Question: I am messing around with Swing and I find that some elements are not appearing in my application. Most notably the JScrollPane and for some reason there seems to be a grid column between my JTextArea and JButtons.
See the image below:

My method is as follows:
'''
private void panels(){
JFrame frame=new JFrame("Viewing All Program Details");
JPanel panel = new JPanel(new GridLayout(1,1));
panel.setBorder(new EmptyBorder(5, 5, 5, 5));
JPanel rightPanel = new JPanel(new GridLayout(15,0,10,10));
rightPanel.setBorder(new EmptyBorder(15, 5, 5, 10));
JTextArea textArea = new JTextArea(storeAllString,0,70);
JScrollPane scrollBarForTextArea=new JScrollPane(textArea,JScrollPane.VERTICAL_SCROLLBAR_AS_NEEDED,JScrollPane.HORIZONTAL_SCROLLBAR_NEVER);
panel.add(textArea);
frame.add(scrollBarForTextArea);
frame.getContentPane().add(panel,BorderLayout.LINE_START);
frame.getContentPane().add(rightPanel,BorderLayout.EAST);
frame.setSize(1000, 700);
frame.setVisible(true);
rightPanel.add(saveCloseBtn);
rightPanel.add(closeButton);
}
'''
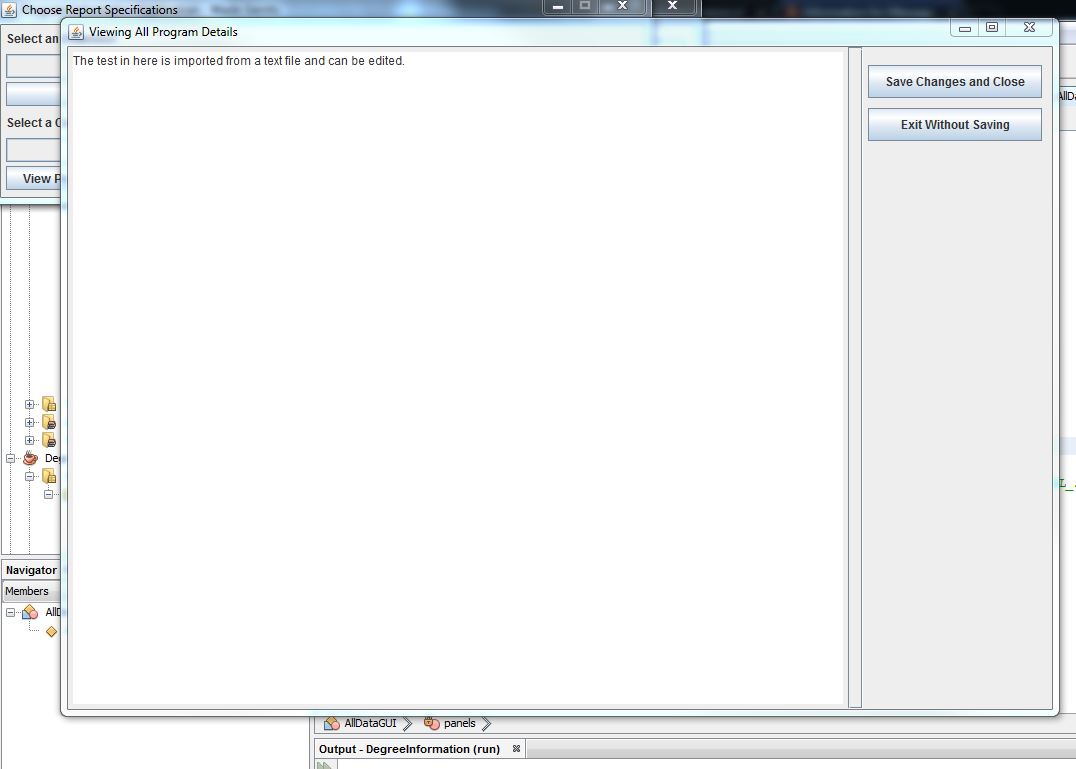
Answer: Let's start with the obvious...
'''
JTextArea textArea = new JTextArea(storeAllString,0,70);
JScrollPane scrollBarForTextArea=new JScrollPane(textArea,JScrollPane.VERTICAL_SCROLLBAR_AS_NEEDED,JScrollPane.HORIZONTAL_SCROLLBAR_NEVER);
panel.add(textArea);
'''
This isn't how you use a 'JScrollPane', essentially what you've done is removed the 'textArea' from the 'JScrollPane' by adding it to the 'panel'. A component can only reside within a single parent container at a time.
Instead, you should be adding the scroll pane to the 'panel'...
'''
JTextArea textArea = new JTextArea(storeAllString,0,70);
JScrollPane scrollBarForTextArea=new JScrollPane(textArea,JScrollPane.VERTICAL_SCROLLBAR_AS_NEEDED,JScrollPane.HORIZONTAL_SCROLLBAR_NEVER);
panel.add(scrollBarForTextArea);
'''
The "extra" column is actually a sympton of the previous problem...
'''
panel.add(textArea);
frame.add(scrollBarForTextArea); // This is the "extra" column
frame.getContentPane().add(panel,BorderLayout.LINE_START);
frame.getContentPane().add(rightPanel,BorderLayout.EAST);
'''
The empty 'JScrollPane' is what you are seeing. With the fixes from before, you only need to do...
'''
frame.add(panel);
frame.getContentPane().add(rightPanel,BorderLayout.EAST);
'''
You should, also, call 'setVisible' after you've finished building the UI if possible